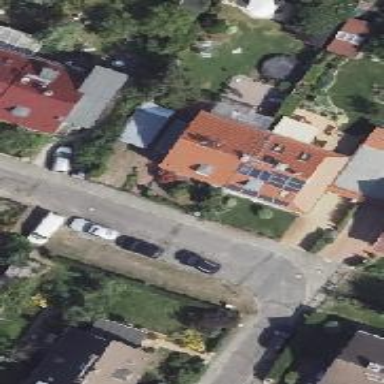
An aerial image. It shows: Semidetached house with gabled roof.